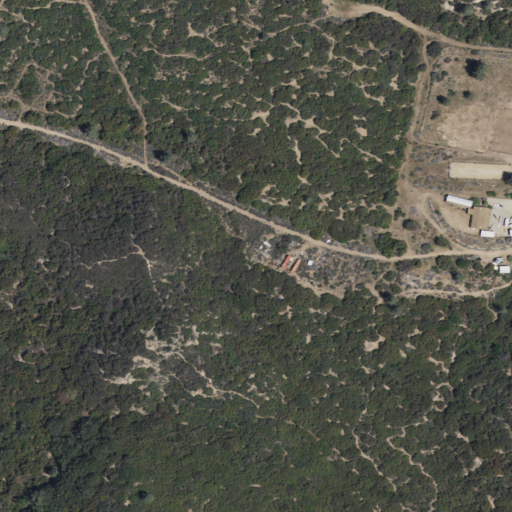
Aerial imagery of valley in California named Sawmill Canyon containing shrub, mixed forest, evergreen forest, grassland, and open development